Field crop: maize
Growth stage: 2
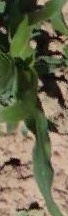
Species: maize